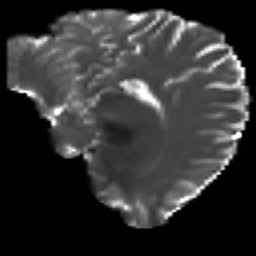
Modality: T2w
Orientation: sagittal
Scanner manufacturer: ge
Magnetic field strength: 3 T
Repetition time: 7.98 s
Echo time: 0.0701 s